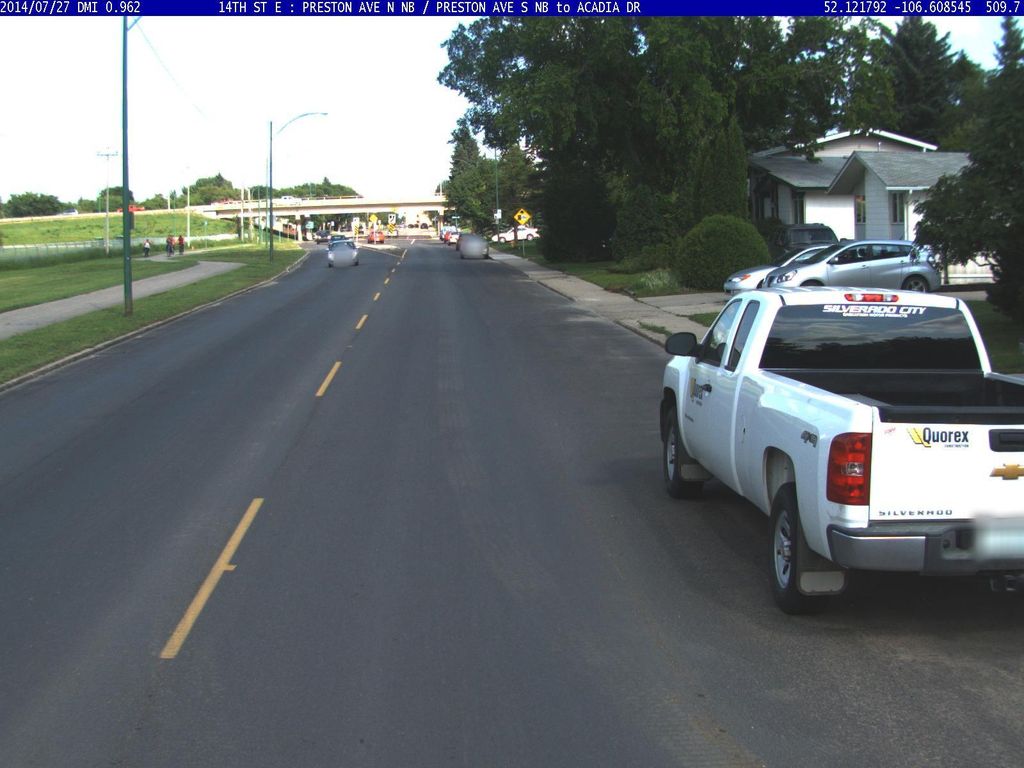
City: saskatoon